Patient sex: M
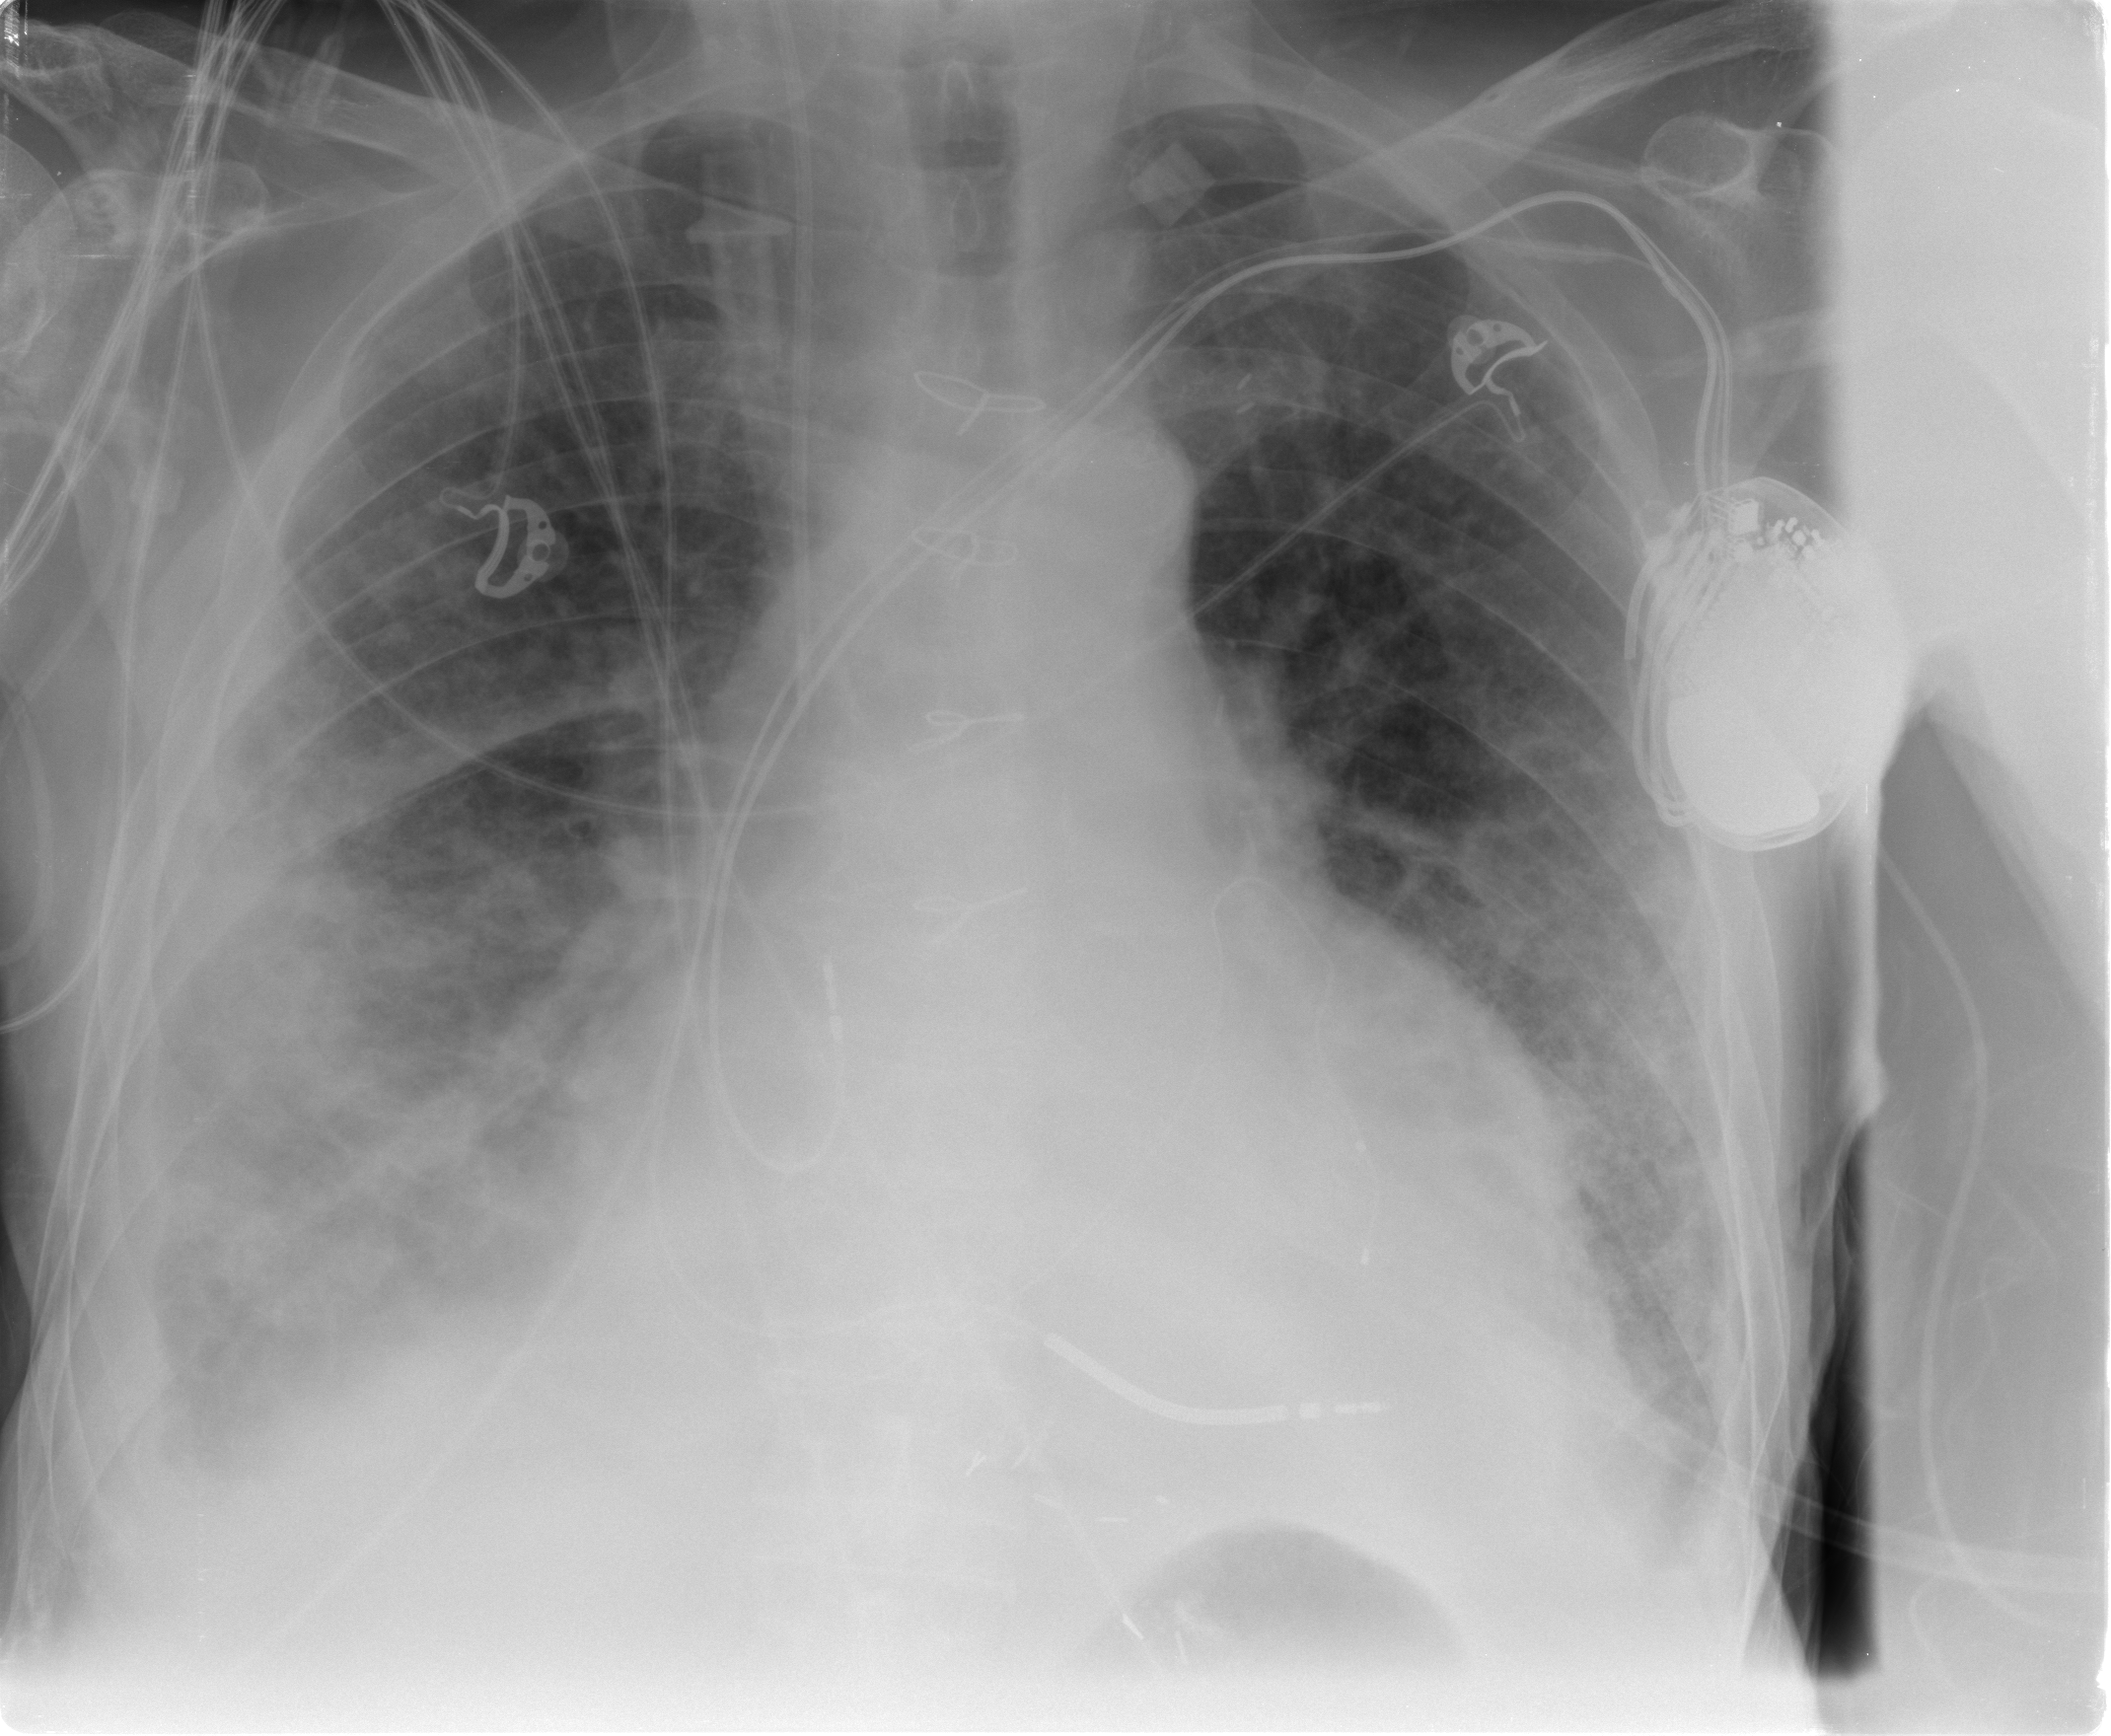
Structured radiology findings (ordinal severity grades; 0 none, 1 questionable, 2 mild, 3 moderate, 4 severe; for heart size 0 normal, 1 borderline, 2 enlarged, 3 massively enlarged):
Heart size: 2
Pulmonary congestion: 3
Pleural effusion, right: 2
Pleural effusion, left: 2
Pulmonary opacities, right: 3
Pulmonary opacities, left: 2
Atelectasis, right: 3
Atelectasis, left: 2